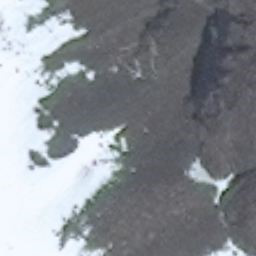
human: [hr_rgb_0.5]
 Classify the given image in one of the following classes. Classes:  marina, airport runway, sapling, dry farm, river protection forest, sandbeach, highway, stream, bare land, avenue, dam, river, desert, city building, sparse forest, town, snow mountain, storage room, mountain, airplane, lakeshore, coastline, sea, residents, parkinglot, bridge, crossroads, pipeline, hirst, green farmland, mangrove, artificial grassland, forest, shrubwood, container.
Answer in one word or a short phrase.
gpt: snow mountain